Interaction volume radius: 5 \u00c5
Interaction volume height: 20 \u00c5
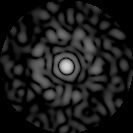
Disorder parameter: 0.7948